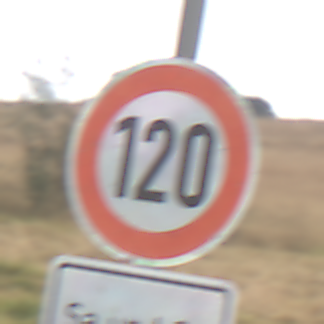
Verkehrszeichen: Geschwindigkeit120
Zusatzzeichen unten: ZeitangabenMitBeschraenkungAufWochentage8
Umgebung: Outdoor, Nature
Tageszeit: MorningAfternoon
Wetter: Overcast
Licht: Natural
Jahreszeit: NotSpecified
Kontrast: LowContrast